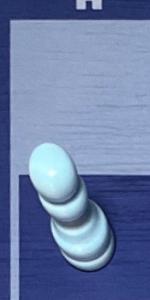
Label: Pawn_White